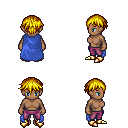
a pixel art fantasy rpg character, female body template, human, dark skin, blue cape, magenta pants, blonde short bangs hairstyle, gold boots, four views (front, back, left, right), 2x2 character sprite sheet, small pixel art, hard edges, no anti-aliasing